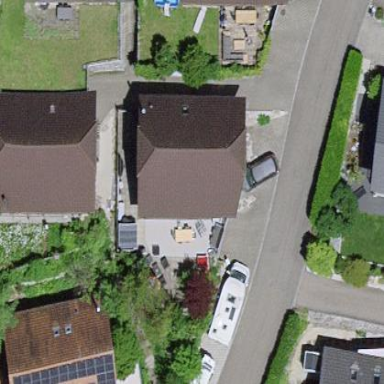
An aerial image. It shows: Residential building.